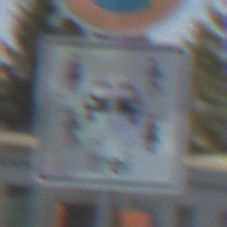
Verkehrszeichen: CarsharingfahrzeugeFrei
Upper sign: EingeschraenktesHalteverbot
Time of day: Midday
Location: Outdoor (Suburban)
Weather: PartlyCloudy
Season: NotSpecified
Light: Natural